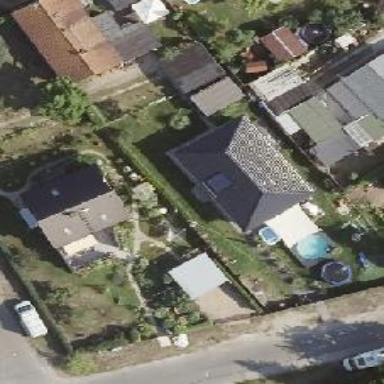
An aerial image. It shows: Detached building with hipped roof.